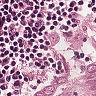
Metastatic tissue present: yes